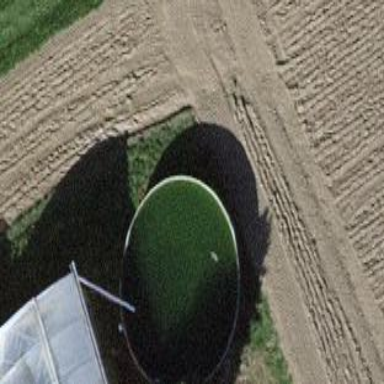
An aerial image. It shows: Storage tank designed for water storage.